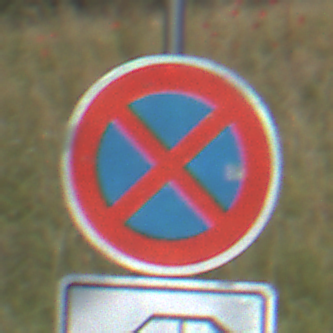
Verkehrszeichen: AbsolutesHalteverbot
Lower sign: MehrspurigeFahrzeugeFrei1
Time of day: Midday
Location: Outdoor (Nature)
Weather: Clear
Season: NotSpecified
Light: Natural